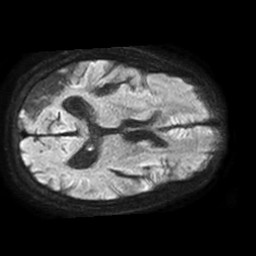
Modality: TRACE
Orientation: axial
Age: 47
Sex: female
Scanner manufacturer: philips
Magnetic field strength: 1.5 T
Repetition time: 3.406 s
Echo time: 0.06922 s